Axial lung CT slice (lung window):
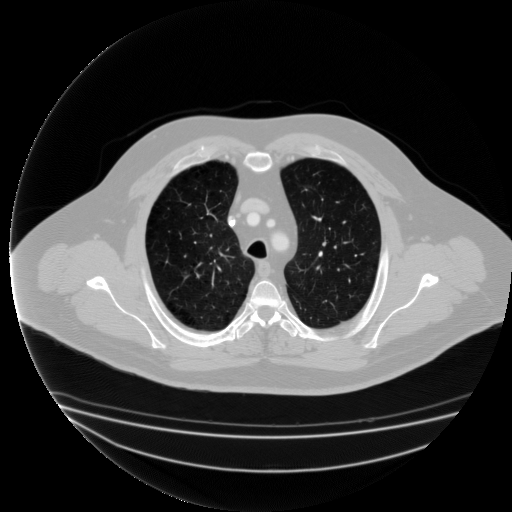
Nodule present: no